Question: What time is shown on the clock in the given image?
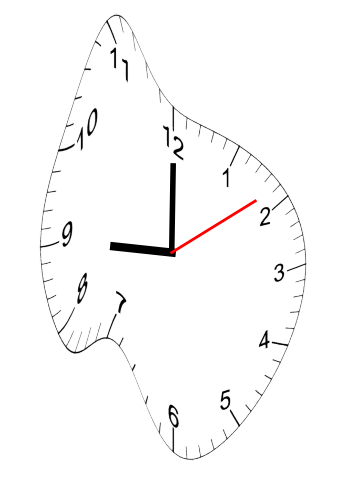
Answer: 09:00:09